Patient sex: M
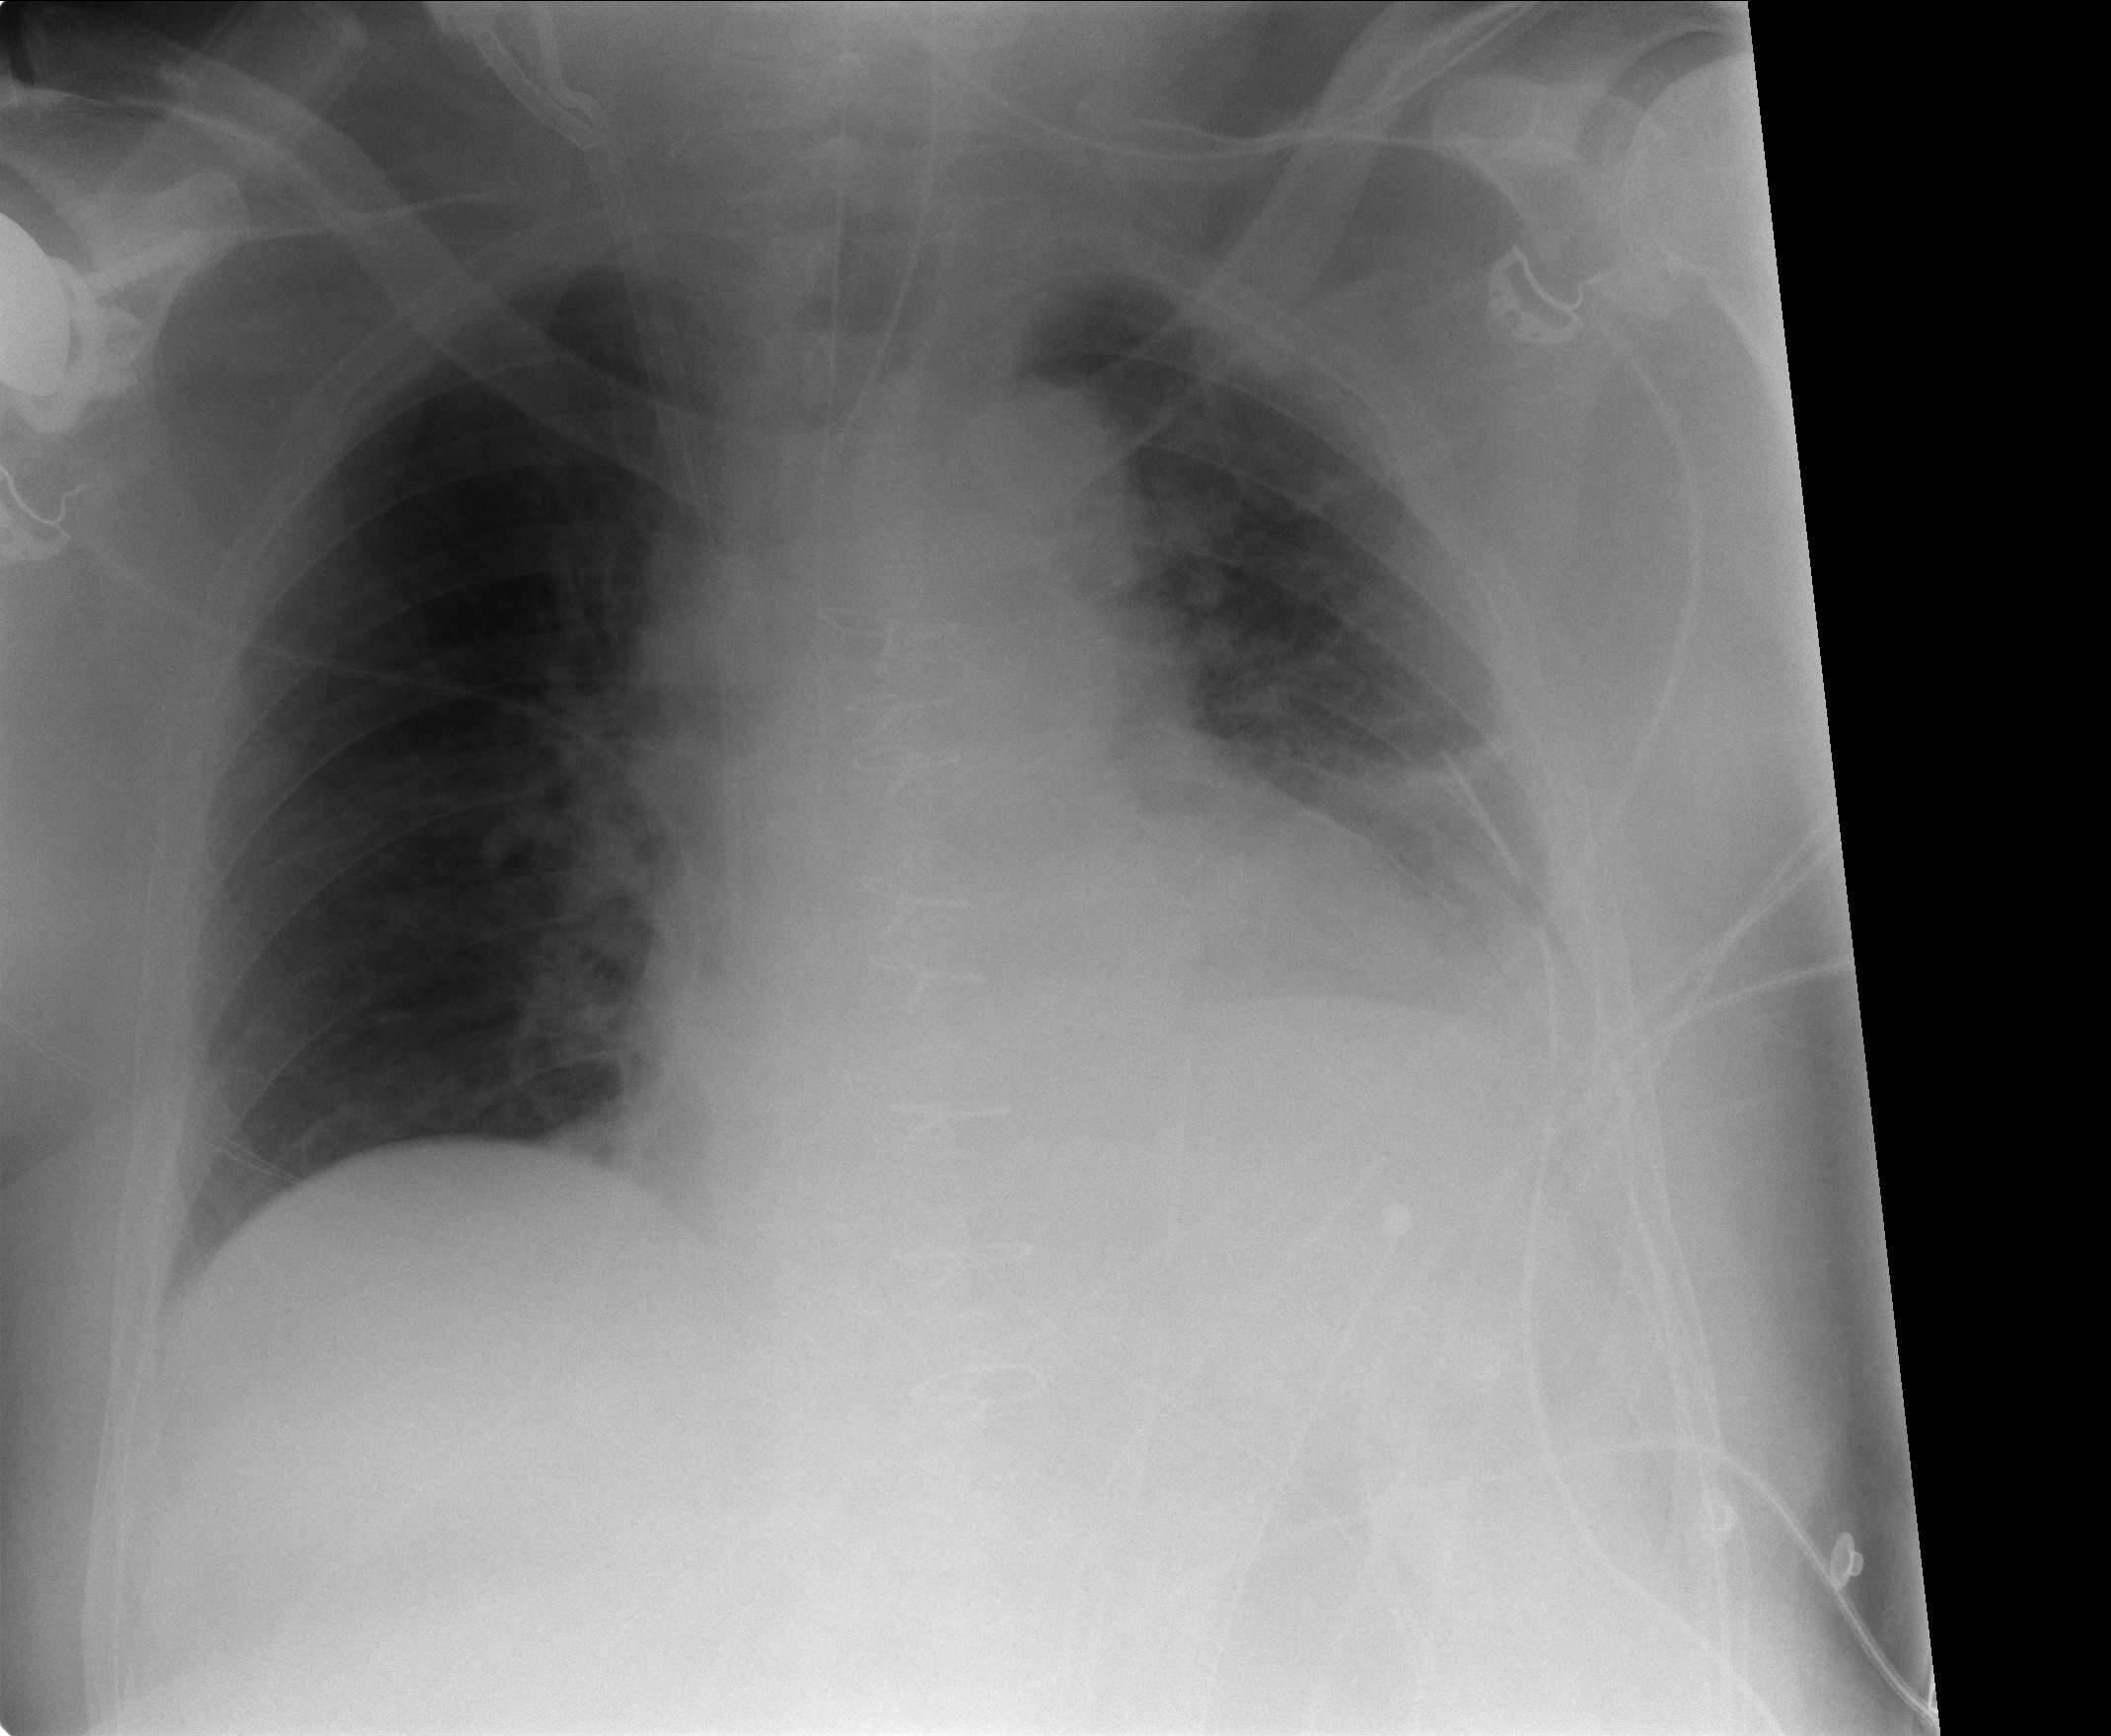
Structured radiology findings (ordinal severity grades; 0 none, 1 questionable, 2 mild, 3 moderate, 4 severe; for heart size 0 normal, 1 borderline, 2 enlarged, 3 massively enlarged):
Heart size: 2
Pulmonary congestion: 2
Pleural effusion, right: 0
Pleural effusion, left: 0
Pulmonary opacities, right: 0
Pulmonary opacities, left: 0
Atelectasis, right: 0
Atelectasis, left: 2